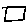
Label: square